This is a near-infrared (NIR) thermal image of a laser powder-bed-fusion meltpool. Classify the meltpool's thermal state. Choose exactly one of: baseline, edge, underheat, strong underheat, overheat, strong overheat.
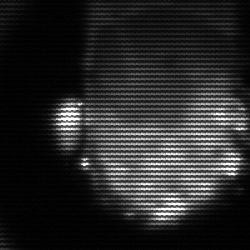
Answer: baseline